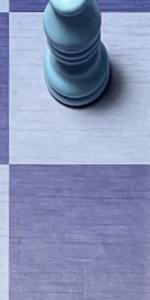
Label: Empty